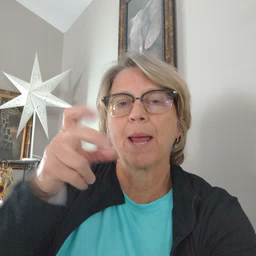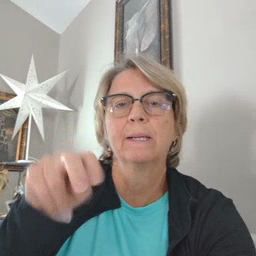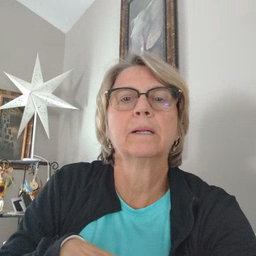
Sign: pen